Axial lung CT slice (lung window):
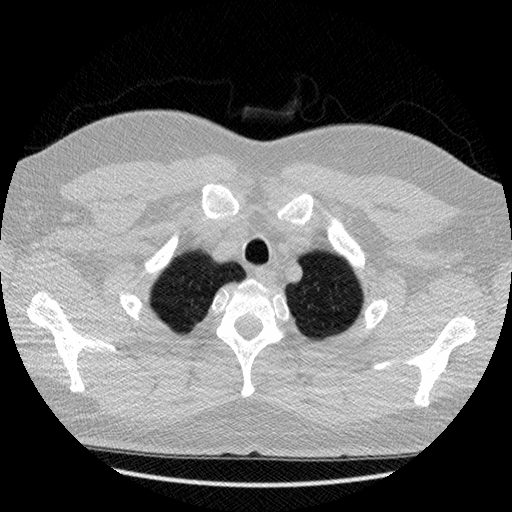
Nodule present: no